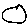
Label: circle